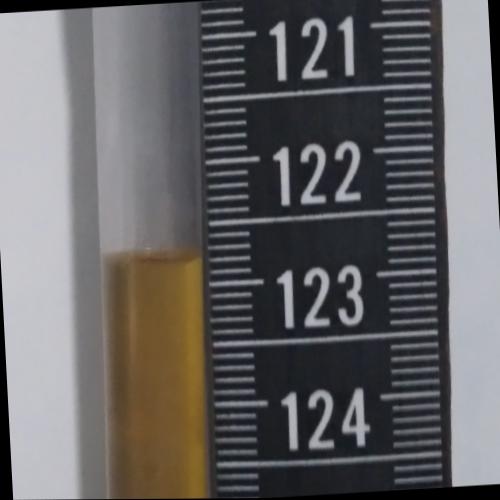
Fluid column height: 122.8 cm